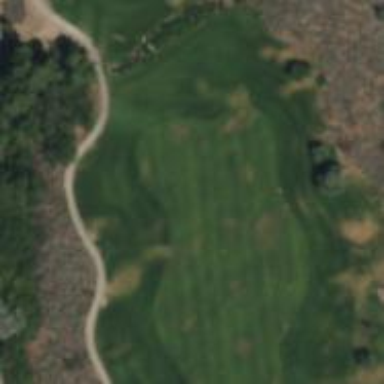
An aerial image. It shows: View of golf hole.